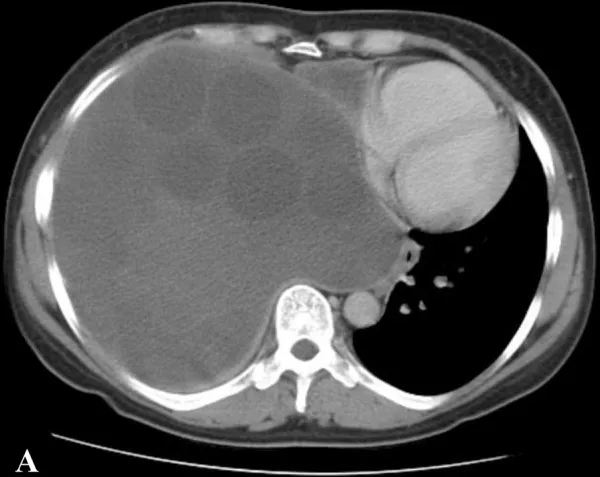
(A) Computed tomography showed multiple cysts filling the entire right pleural area and mediastinal shifting to left.
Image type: radiology (ct)